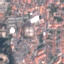
Label: Residential